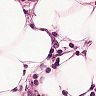
Metastatic tissue present: yes